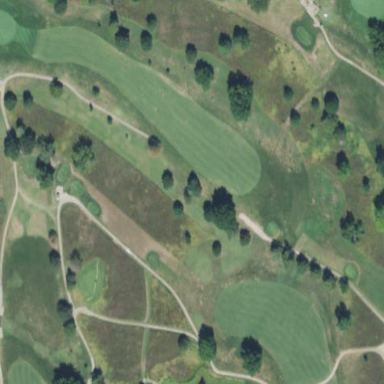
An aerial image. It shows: Rough grass surface on golf course.